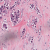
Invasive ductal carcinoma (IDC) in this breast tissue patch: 1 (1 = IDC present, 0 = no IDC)